Interaction volume radius: 5 \u00c5
Interaction volume height: 15 \u00c5
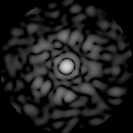
Disorder parameter: 0.7972